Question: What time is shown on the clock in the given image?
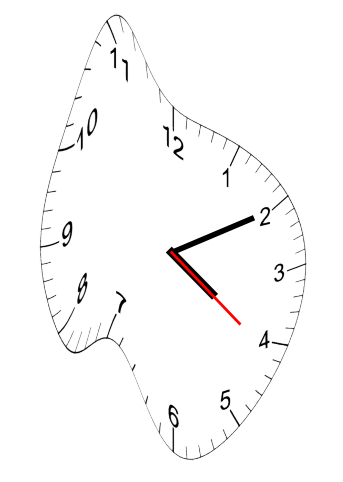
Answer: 04:10:21